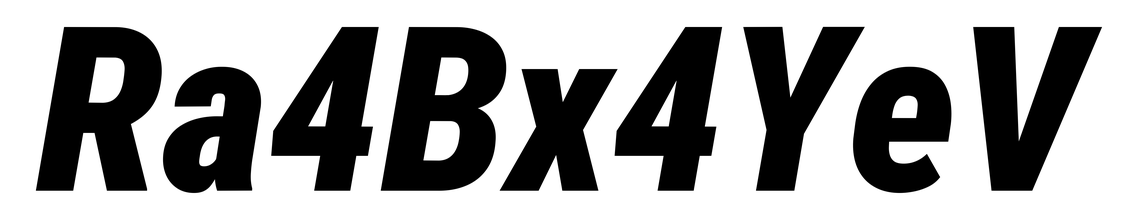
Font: Roboto-Italic_Condensed_Black_Italic